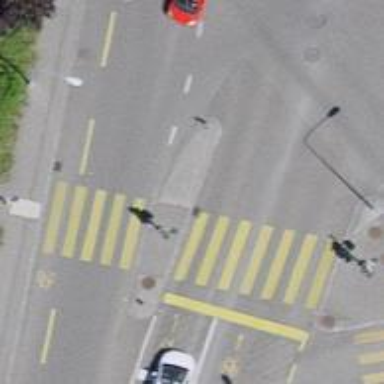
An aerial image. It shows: Road crossing with traffic signals and pedestrian island.